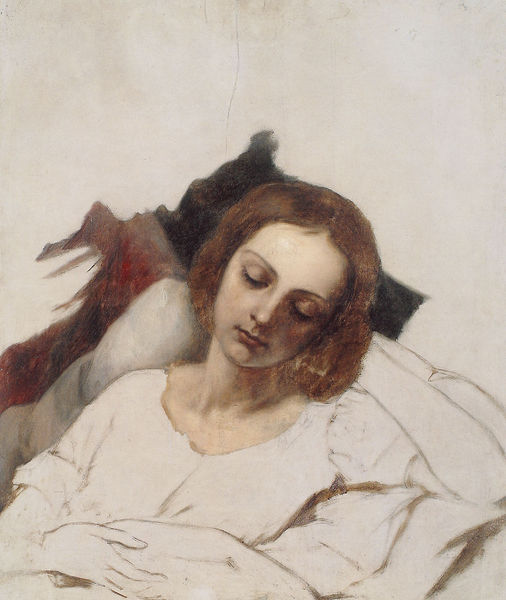
Titel: Veronika Begas auf dem Totenbett
Künstler: Carl d.Ä. Begas
Institution: Halle, Staatliche Galerie Moritzburg
Schlagwörter: hand, kopf, schatten, schlaf, weiß, mädchen, ausschnitt, braun, frau, haar, mund, nase, schwarz, skizze, stirn, zeichnung, rot, tuch, hemd, arm, augen, bluse, gesicht, tot, bildnis, hals, hände, portrait, porträt, haare, decke, brünett, kinn, lippen, mittelscheitel, papier, ruhe, ruhen, schlafen, schlafende, studie, kissen, grübchen, brauen, bett, wange, lider, wimpern, entwurf, unvollendet, fragment, totenbett, unfertig, riss, schlummer, volle lippen, braunhaarig, 19. jahrhundert, rot#, totenbet